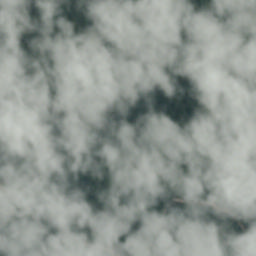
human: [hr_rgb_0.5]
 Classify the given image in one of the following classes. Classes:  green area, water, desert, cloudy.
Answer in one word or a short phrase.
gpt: cloudy